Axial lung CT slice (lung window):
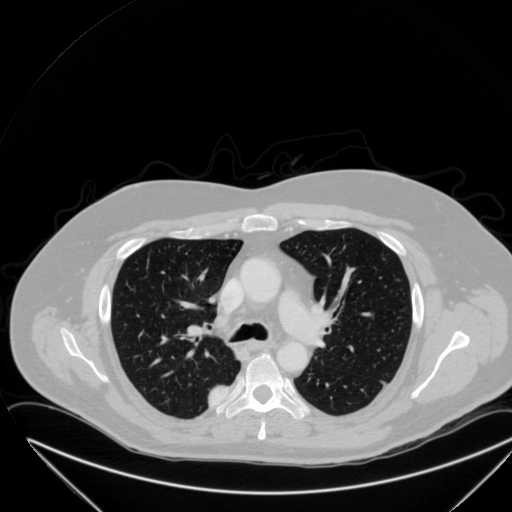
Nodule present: yes
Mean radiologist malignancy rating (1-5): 4